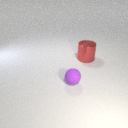
large red metal cylinder to the right of small purple rubber sphere